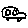
Label: car